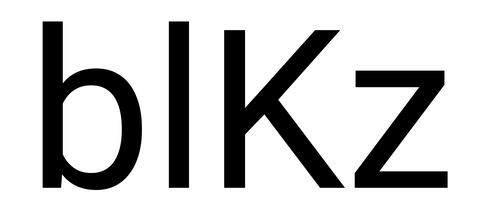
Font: Roboto_Regular